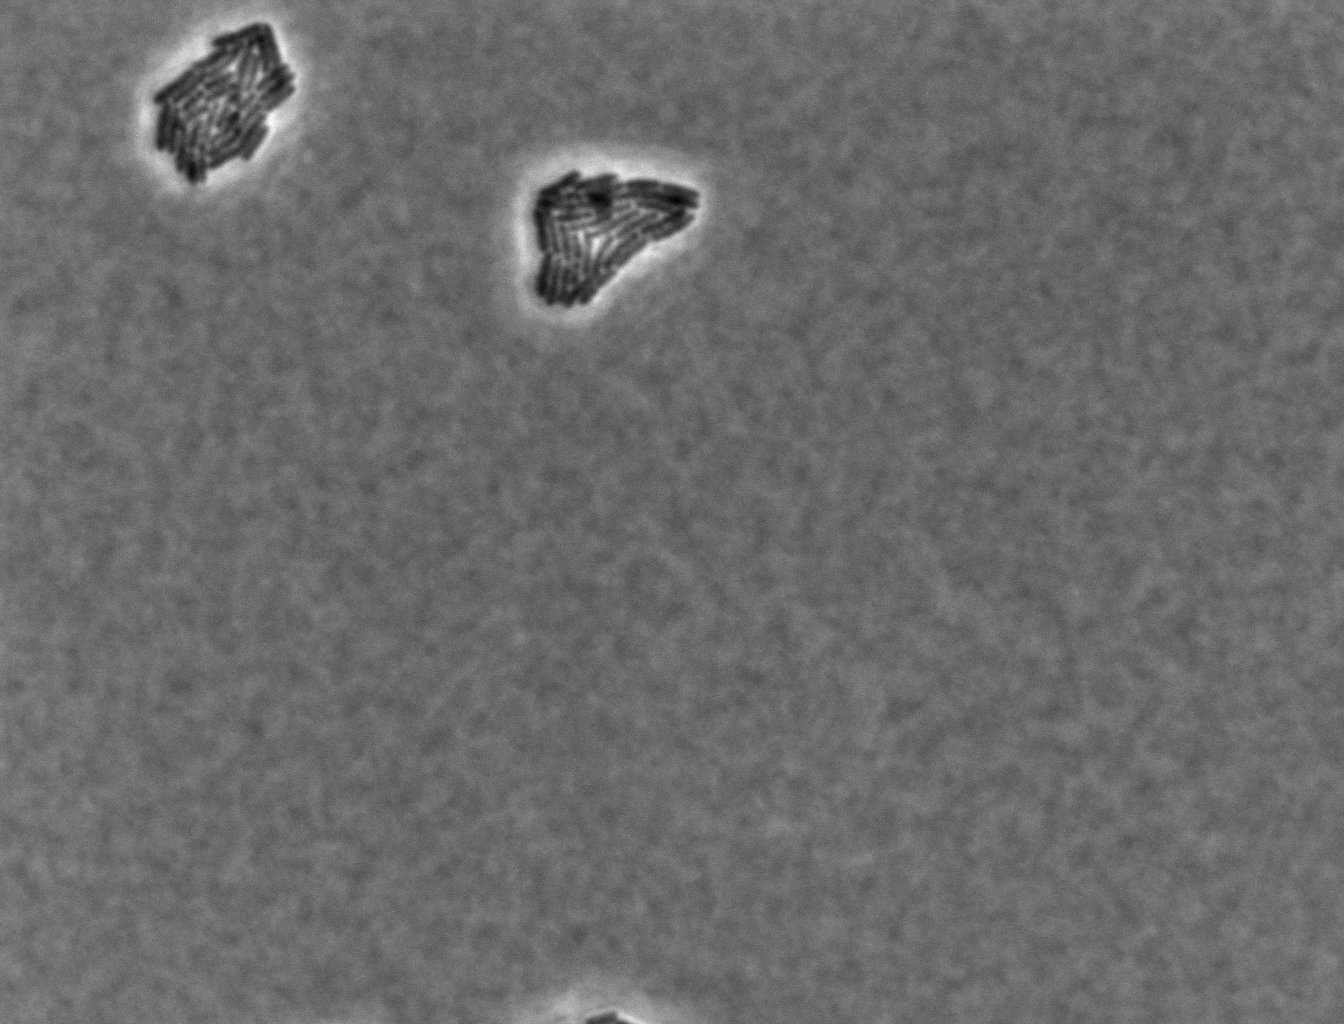
Defocused phase contrast microscopy, 60x objective, 3 h incubation